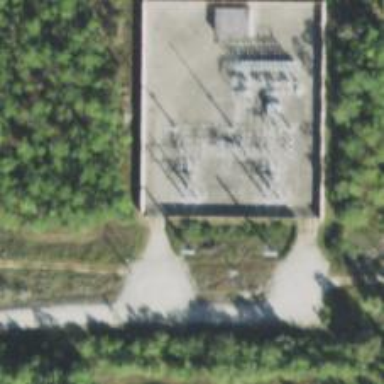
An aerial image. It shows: Switch used for power control.